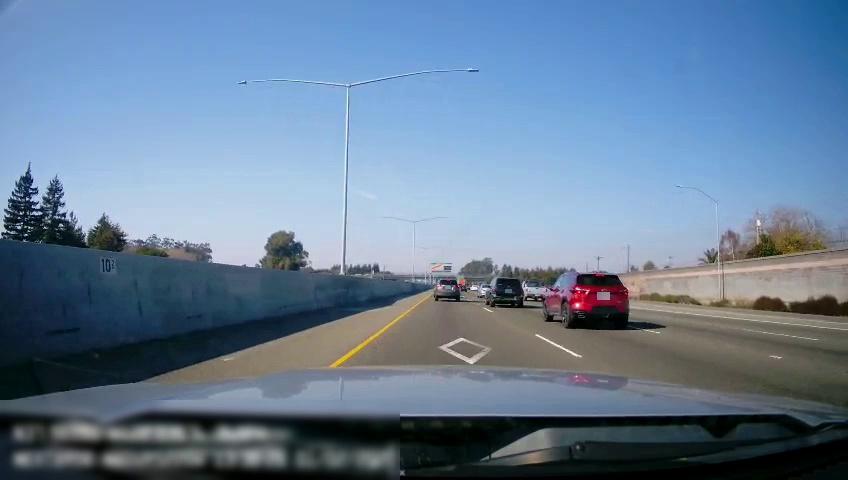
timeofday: Day
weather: Sunny
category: Drivable Space
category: Vehicles | SUV
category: Vehicles | Car
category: Vehicles | SUV
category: Vehicles | SUV
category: Vehicles | Truck
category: Lanes | Current Lane
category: Lanes | Current Lane
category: Lanes | Alternate Lane
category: Lanes | Alternate Lane
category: Lanes | Alternate Lane
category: Lanes | Alternate Lane
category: Traffic | Signs
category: Traffic | Signs